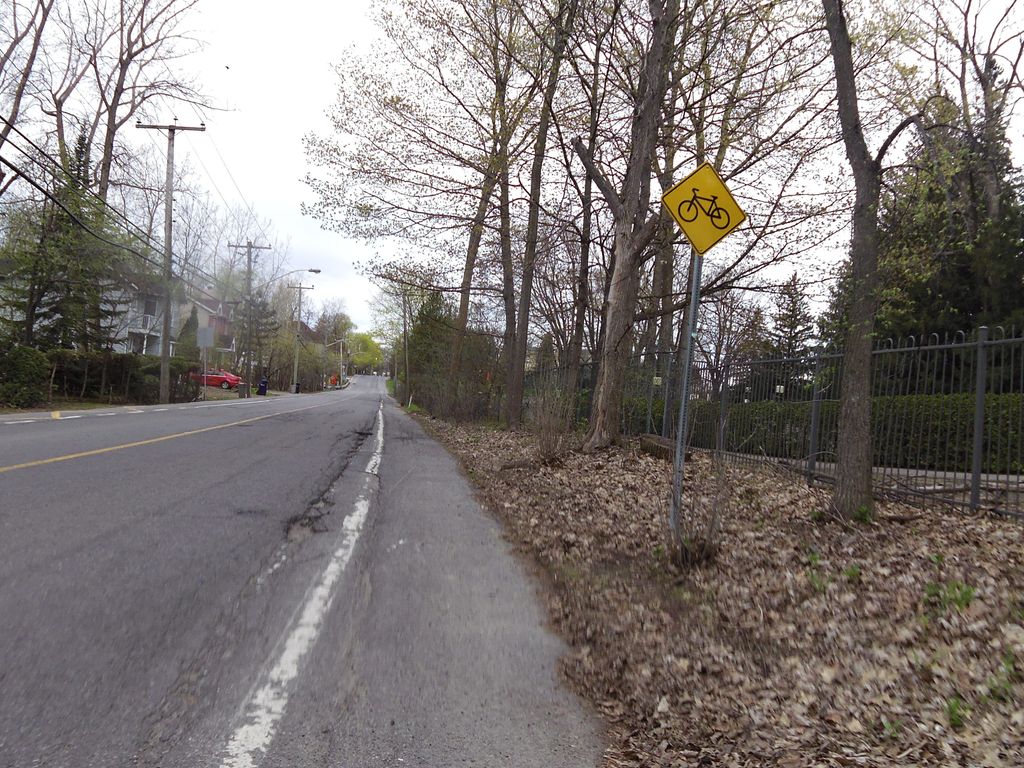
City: montreal